Question:
I've got
'''
.container {
width: 960px;
margin: 0 auto;
}
.bgcontainer {
width: 960px;
background-image:url(images/midbg.gif);
margin: 0 auto;
}
'''
I need to attach 2 (background)images floating to the container. 2 Wings as you can see in the Image.
They should hide when there is no place like 1024 px.
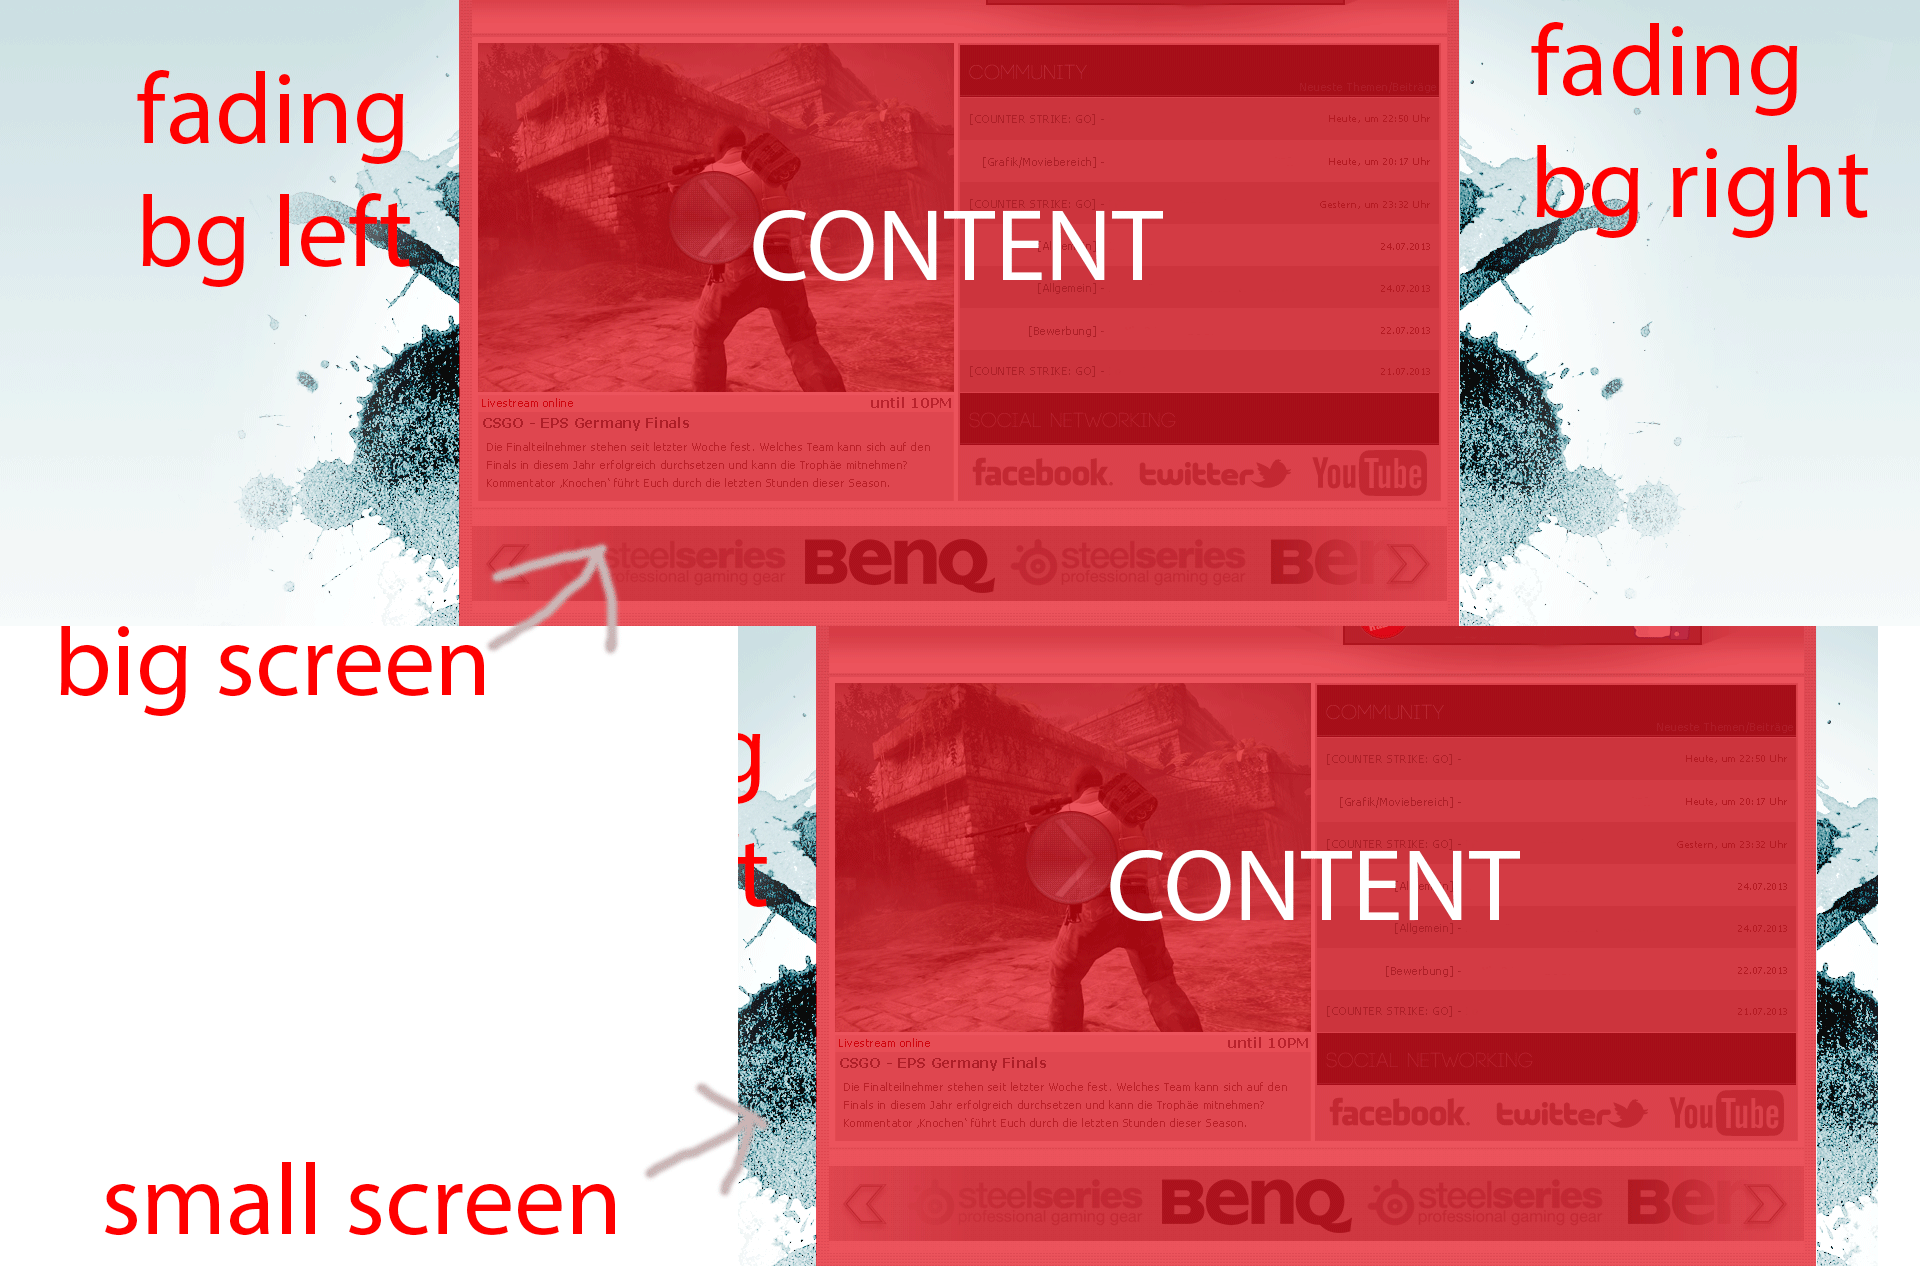
Answer: put the background on your body.
<URL>